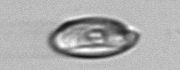
Label: Katodinium_or_Torodinium